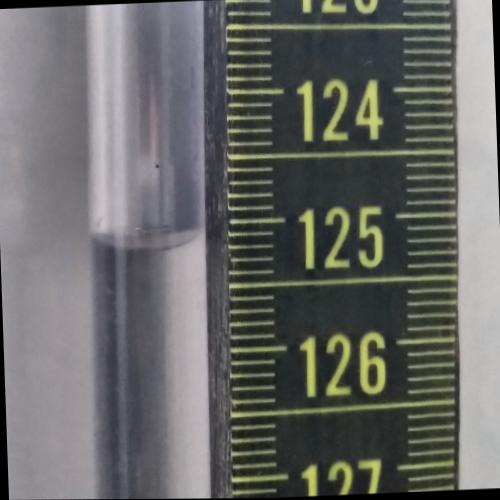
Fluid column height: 125.2 cm